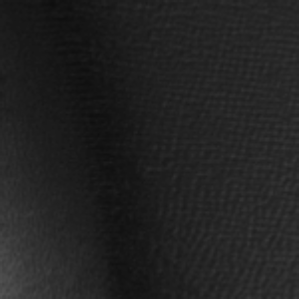
Label: frost